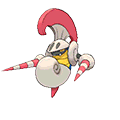
Pok\u00e9mon: escavalier